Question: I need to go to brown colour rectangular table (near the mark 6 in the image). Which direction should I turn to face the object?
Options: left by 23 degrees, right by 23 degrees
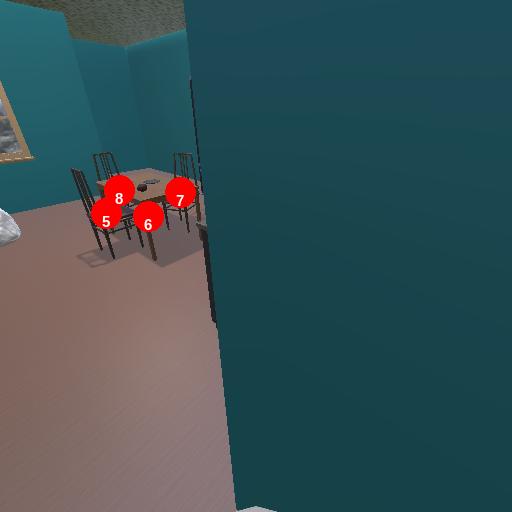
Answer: left by 23 degrees